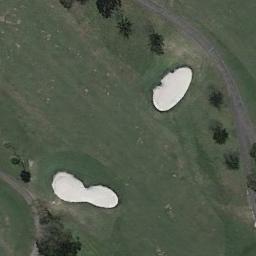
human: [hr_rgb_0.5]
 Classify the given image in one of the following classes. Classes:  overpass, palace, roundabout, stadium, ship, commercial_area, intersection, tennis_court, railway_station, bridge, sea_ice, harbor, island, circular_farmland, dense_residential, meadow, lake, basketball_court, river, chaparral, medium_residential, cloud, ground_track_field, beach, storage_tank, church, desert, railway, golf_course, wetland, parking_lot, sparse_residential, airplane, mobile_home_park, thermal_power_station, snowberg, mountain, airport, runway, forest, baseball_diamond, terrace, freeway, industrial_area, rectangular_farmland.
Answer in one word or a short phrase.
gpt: golf_course